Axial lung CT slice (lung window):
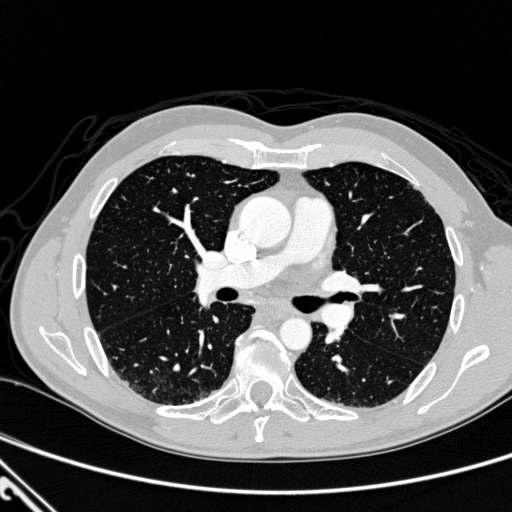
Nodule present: no